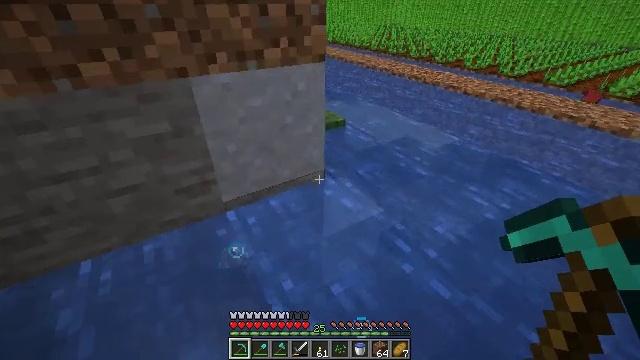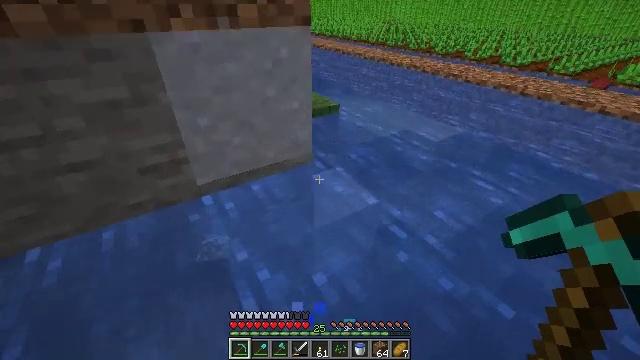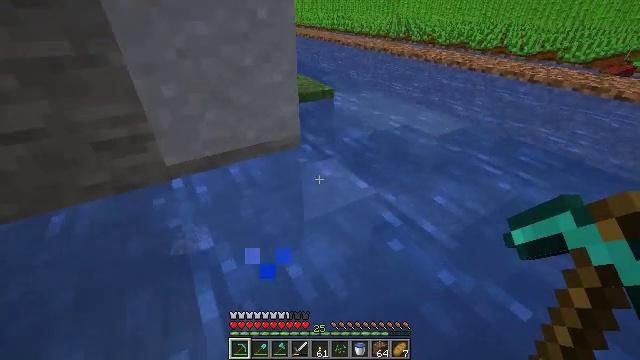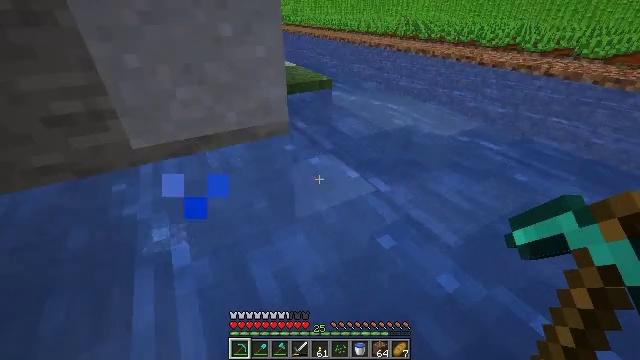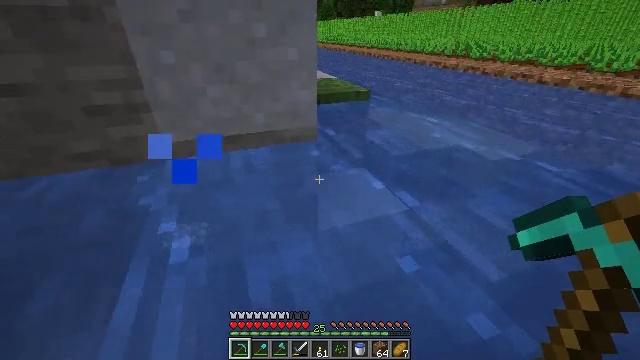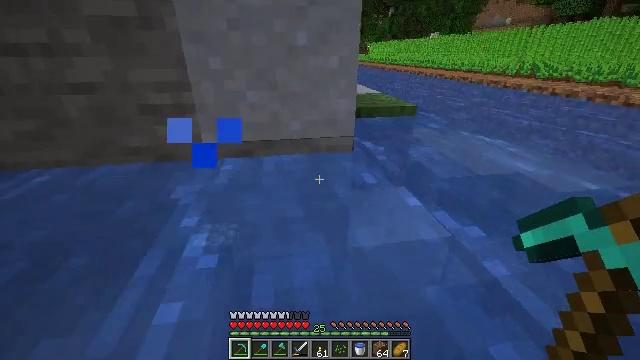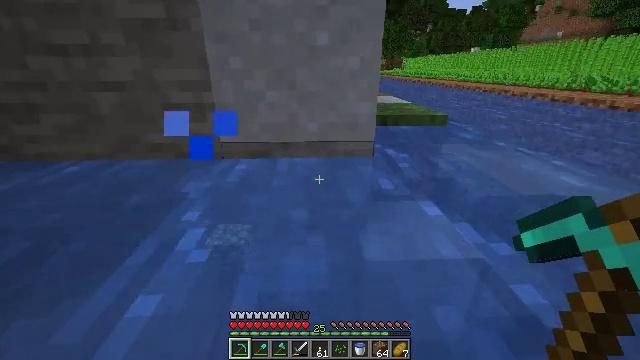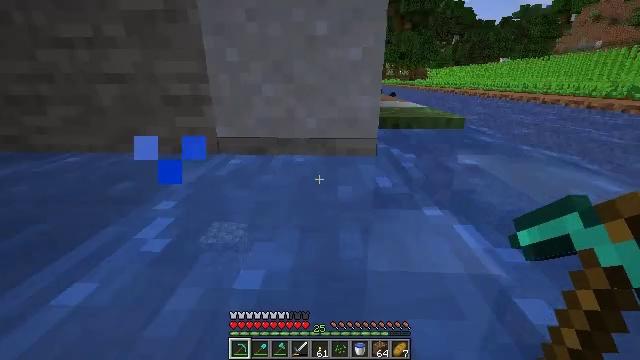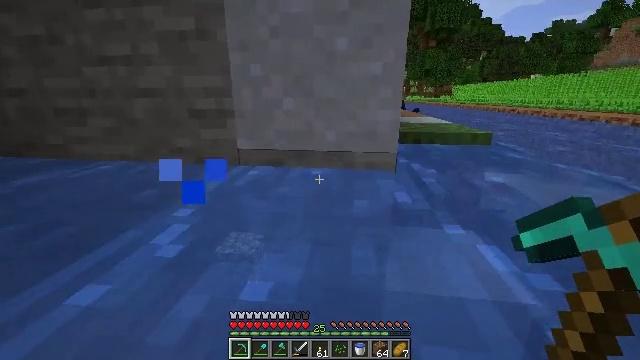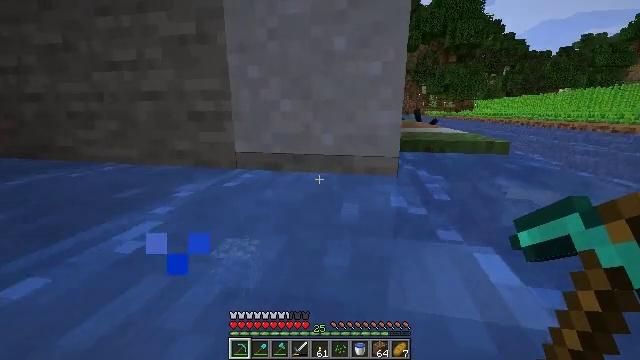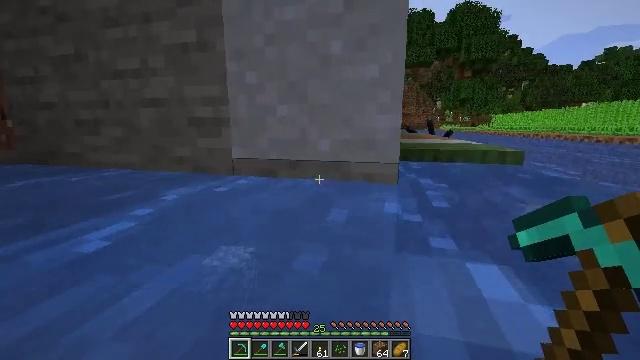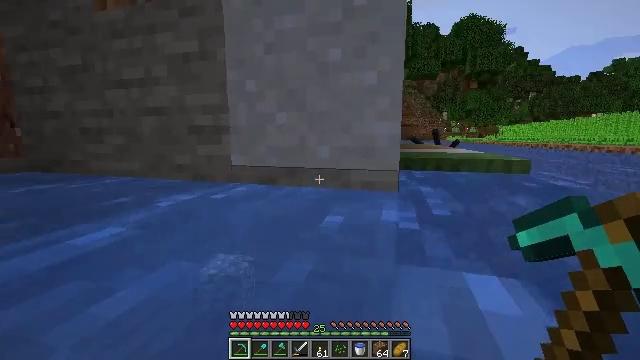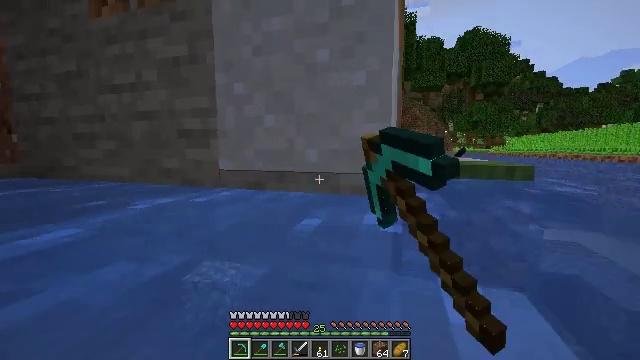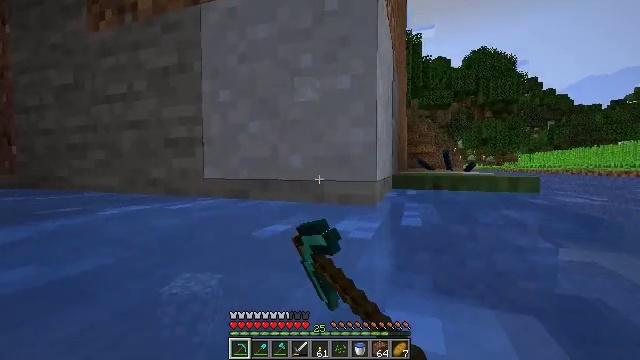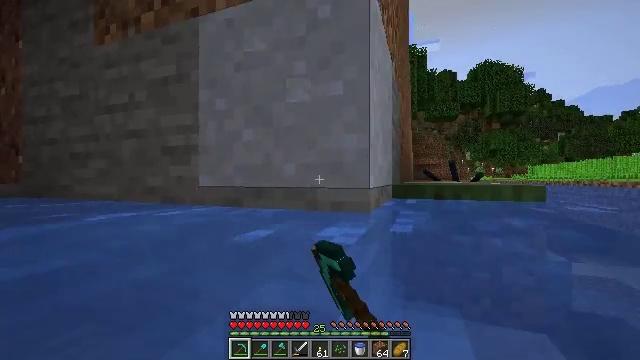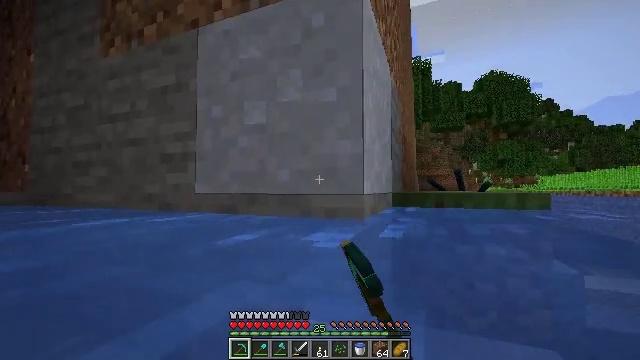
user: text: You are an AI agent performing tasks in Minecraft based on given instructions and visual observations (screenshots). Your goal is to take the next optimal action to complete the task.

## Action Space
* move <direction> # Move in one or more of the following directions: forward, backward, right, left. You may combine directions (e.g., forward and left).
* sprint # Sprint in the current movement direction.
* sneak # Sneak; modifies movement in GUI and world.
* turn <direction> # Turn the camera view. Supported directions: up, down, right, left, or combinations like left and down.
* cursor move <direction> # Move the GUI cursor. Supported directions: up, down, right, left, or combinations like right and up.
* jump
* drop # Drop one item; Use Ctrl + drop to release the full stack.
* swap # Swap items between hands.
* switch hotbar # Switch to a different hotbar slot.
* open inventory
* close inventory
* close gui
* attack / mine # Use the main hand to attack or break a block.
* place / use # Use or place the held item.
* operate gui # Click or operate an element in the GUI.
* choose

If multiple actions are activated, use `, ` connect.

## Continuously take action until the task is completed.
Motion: motion action
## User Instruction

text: Break the clay block to collect it.
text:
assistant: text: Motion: move forward and move right
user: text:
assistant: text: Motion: move forward and move right
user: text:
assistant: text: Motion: move forward and move right, turn left
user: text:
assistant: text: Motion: move forward and move right, turn left and up
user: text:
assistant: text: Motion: move forward and move right, turn left and up
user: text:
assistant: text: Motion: move forward and move right, turn left and up
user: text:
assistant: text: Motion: move forward and move right, turn left and up
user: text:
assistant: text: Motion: move forward and move right, turn left and up
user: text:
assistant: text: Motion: move forward and move right, turn left and up
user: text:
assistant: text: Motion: move forward and move right, turn left and up
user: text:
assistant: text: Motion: move forward and move right, turn left and up, attack / mine
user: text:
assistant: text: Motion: move forward and move right, turn left and up, attack / mine
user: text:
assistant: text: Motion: move right, turn left and up, attack / mine
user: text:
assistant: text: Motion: move right, turn left and up, attack / mine
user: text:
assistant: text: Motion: move right, turn left and up, attack / mine
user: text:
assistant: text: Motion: move right, turn left and up, attack / mine
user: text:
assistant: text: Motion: turn left and up, attack / mine
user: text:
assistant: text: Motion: turn left and up, attack / mine
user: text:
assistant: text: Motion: attack / mine
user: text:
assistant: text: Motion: turn left, attack / mine
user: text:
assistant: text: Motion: turn left, attack / mine
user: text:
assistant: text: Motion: turn left, attack / mine
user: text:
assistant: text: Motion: turn left, attack / mine
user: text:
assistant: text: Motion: turn left and up, attack / mine
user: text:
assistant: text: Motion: turn left, attack / mine
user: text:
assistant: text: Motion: turn left, attack / mine
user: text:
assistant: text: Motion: attack / mine
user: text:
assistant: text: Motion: attack / mine
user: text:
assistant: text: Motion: attack / mine
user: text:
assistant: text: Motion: attack / mine, jump